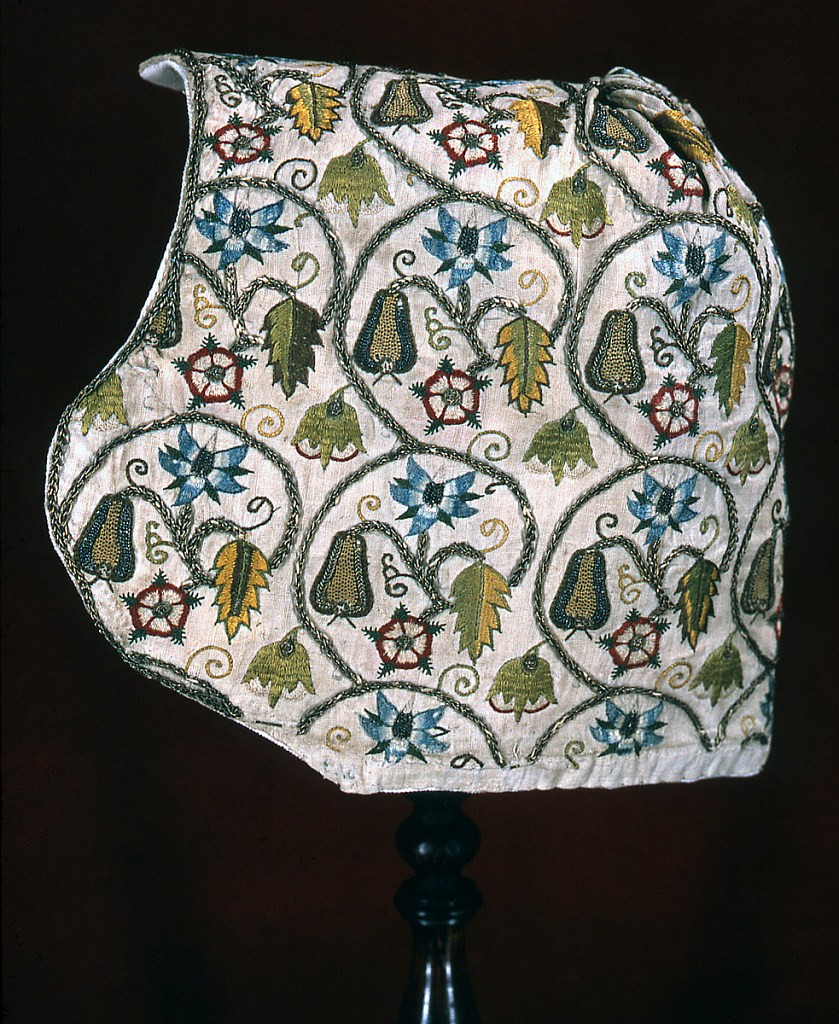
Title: Coif
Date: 1575–1625
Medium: silk and metal-wrapped silk-core embroidery on linen foundation Technique: embroidered in plate (flat), braid, stem, and couching stitches on plain weave foundation
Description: Woman's coif of off-white linen, with a point over the forehead, shaped at the cheeks, and with a pleated detail at the crown. Embroidered with scrolling stems in gold thread framing flower and pears embroidered in colored silks in blues, greens, yellow and red.